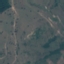
Land use / land cover class: Pasture